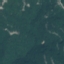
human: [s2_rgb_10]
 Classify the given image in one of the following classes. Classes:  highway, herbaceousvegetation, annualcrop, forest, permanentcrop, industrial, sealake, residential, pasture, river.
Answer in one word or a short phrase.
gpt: Forest